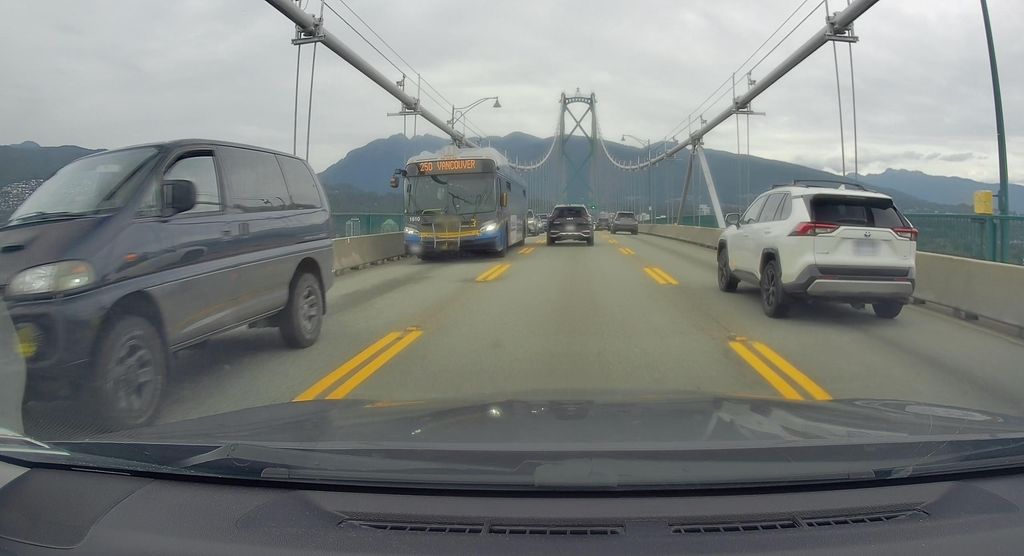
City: vancouver